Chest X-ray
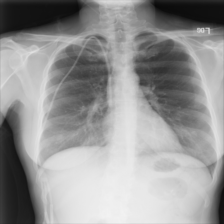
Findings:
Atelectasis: negative
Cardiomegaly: negative
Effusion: negative
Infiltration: negative
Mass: negative
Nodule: negative
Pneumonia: negative
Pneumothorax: negative
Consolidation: negative
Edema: negative
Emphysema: negative
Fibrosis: negative
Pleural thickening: negative
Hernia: negative